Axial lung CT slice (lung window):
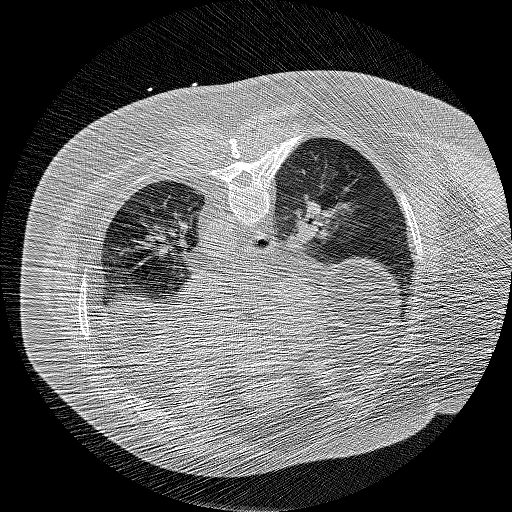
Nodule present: no